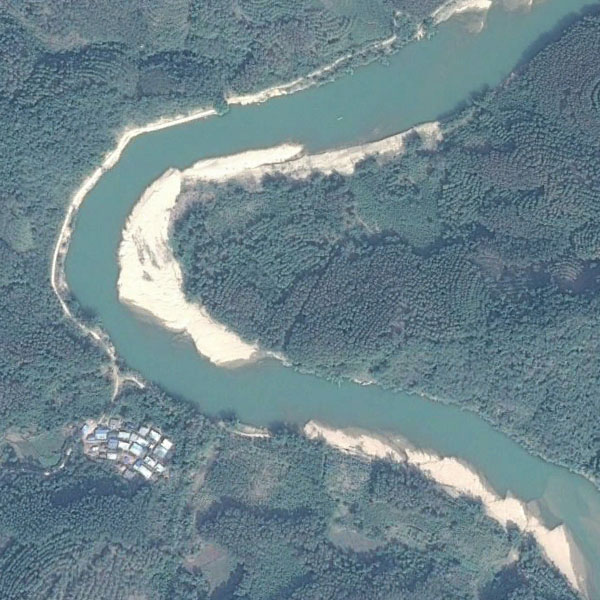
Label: River